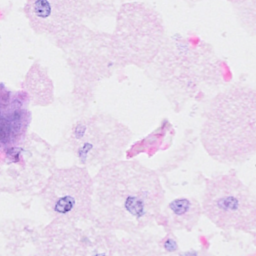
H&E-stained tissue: Breast